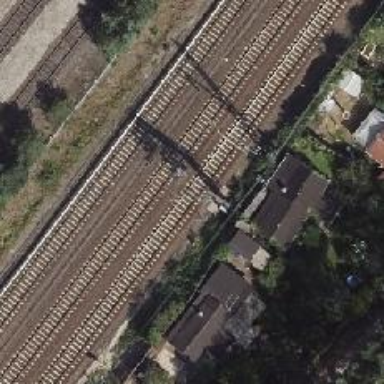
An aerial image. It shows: Railway track with contact lines for electrification.